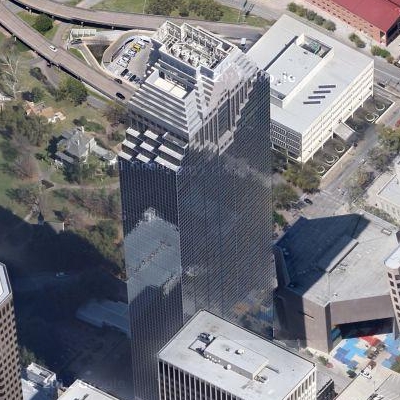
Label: Industry